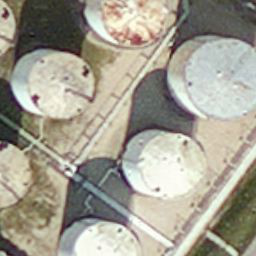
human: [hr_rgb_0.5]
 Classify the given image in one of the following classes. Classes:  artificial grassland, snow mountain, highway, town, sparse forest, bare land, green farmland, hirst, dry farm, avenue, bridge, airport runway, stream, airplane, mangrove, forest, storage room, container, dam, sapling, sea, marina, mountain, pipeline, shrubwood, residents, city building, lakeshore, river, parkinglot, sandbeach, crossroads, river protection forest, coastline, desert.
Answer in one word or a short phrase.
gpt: storage room